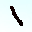
Label: 1